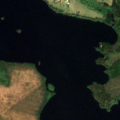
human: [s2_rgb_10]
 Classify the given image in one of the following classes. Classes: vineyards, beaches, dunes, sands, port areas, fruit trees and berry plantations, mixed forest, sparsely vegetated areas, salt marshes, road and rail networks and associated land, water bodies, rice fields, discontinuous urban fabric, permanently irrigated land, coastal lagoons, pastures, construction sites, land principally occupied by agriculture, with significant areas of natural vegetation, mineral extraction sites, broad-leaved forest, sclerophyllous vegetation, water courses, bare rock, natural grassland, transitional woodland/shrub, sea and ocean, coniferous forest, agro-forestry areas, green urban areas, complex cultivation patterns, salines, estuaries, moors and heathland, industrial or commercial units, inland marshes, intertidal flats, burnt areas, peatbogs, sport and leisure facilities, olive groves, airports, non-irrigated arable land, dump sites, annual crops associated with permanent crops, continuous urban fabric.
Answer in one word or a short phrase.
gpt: coniferous forest, mixed forest, peatbogs, water bodies